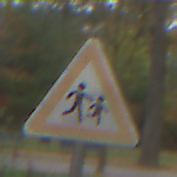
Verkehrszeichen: KinderLinks
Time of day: Midday
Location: Outdoor (Nature)
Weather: Overcast
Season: Autumn
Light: Natural